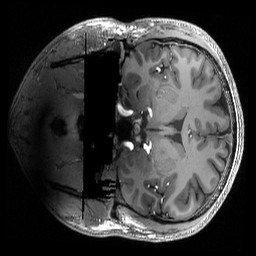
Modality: T1w
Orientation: coronal
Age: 28
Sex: male
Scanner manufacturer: siemens
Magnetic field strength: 6.98 T
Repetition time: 2.53 s
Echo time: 0.00176 s